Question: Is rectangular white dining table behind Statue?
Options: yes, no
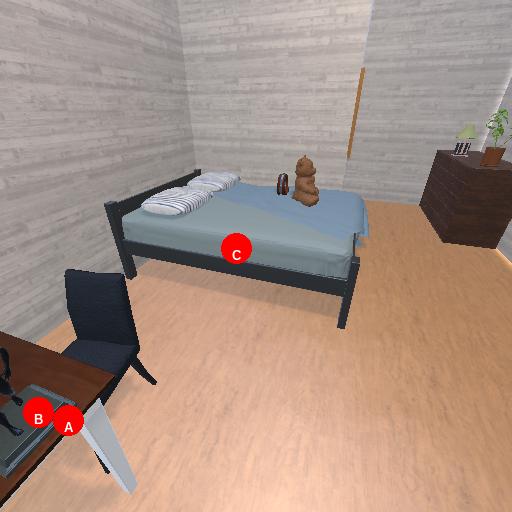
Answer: yes